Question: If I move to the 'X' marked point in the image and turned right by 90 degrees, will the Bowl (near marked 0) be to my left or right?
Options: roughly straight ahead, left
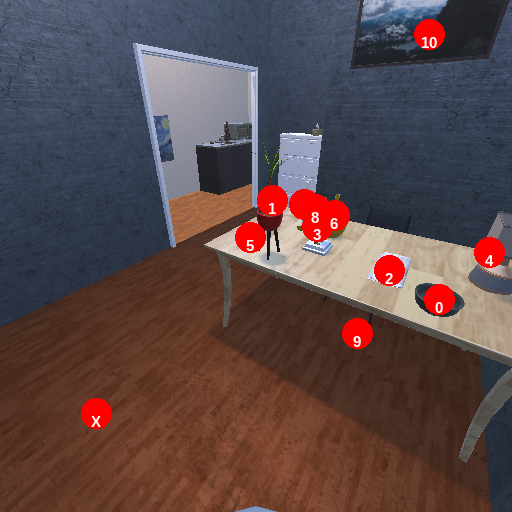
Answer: roughly straight ahead